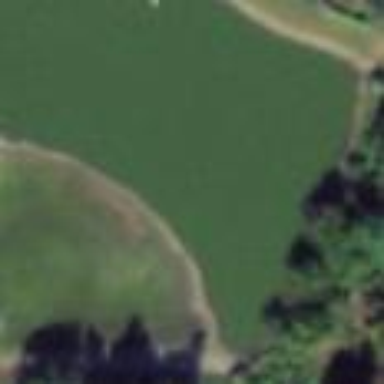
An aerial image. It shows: Peaceful pond surrounded by nature.